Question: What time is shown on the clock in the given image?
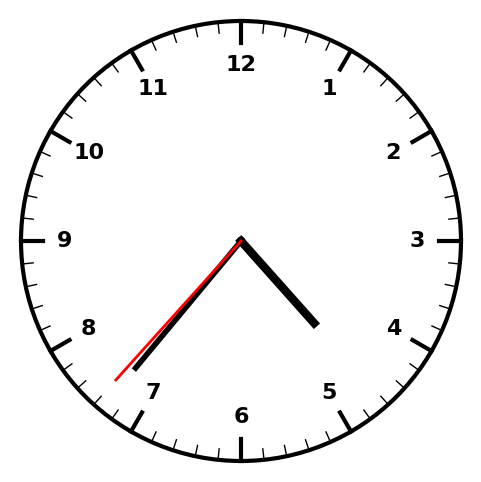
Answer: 04:36:37